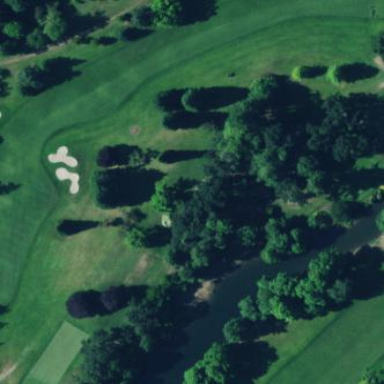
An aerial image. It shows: Rough area on grassy golf course.